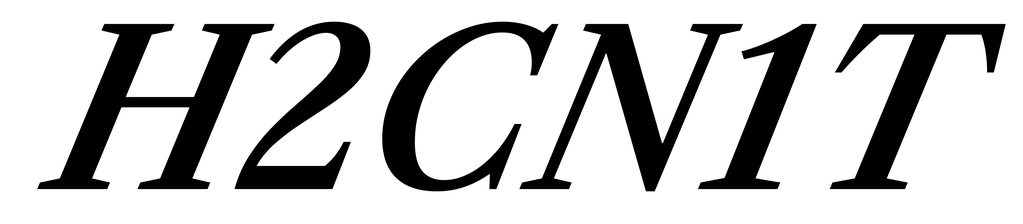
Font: LibreCaslonText-Italic_SemiBold_Italic